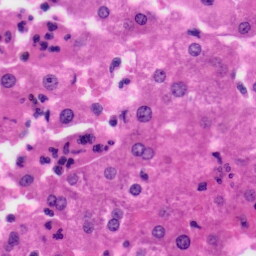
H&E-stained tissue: Liver